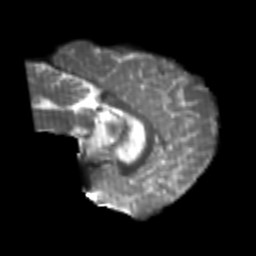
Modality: T2w
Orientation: sagittal
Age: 21
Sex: male
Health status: healthy
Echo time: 0.074 s